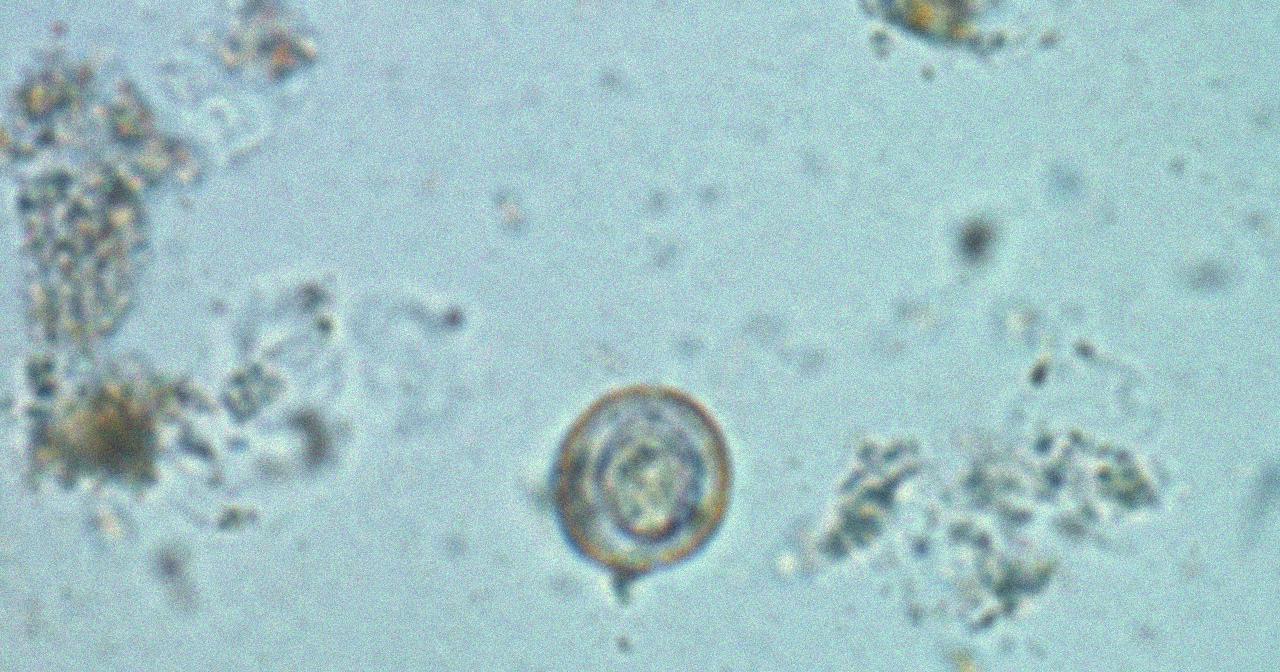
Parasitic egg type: Hymenolepis nana